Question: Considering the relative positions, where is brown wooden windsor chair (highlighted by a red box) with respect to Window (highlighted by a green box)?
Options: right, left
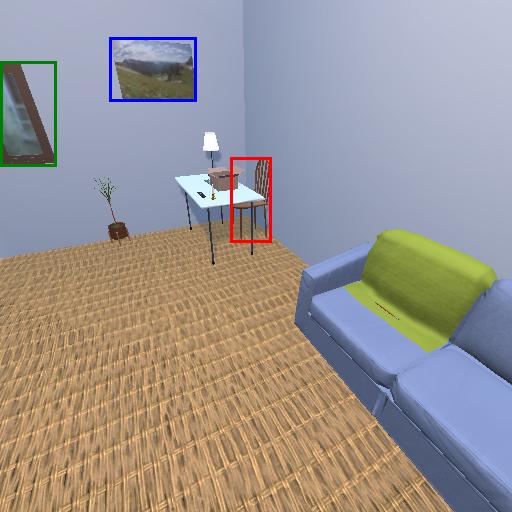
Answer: right